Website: home-depot
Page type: payment
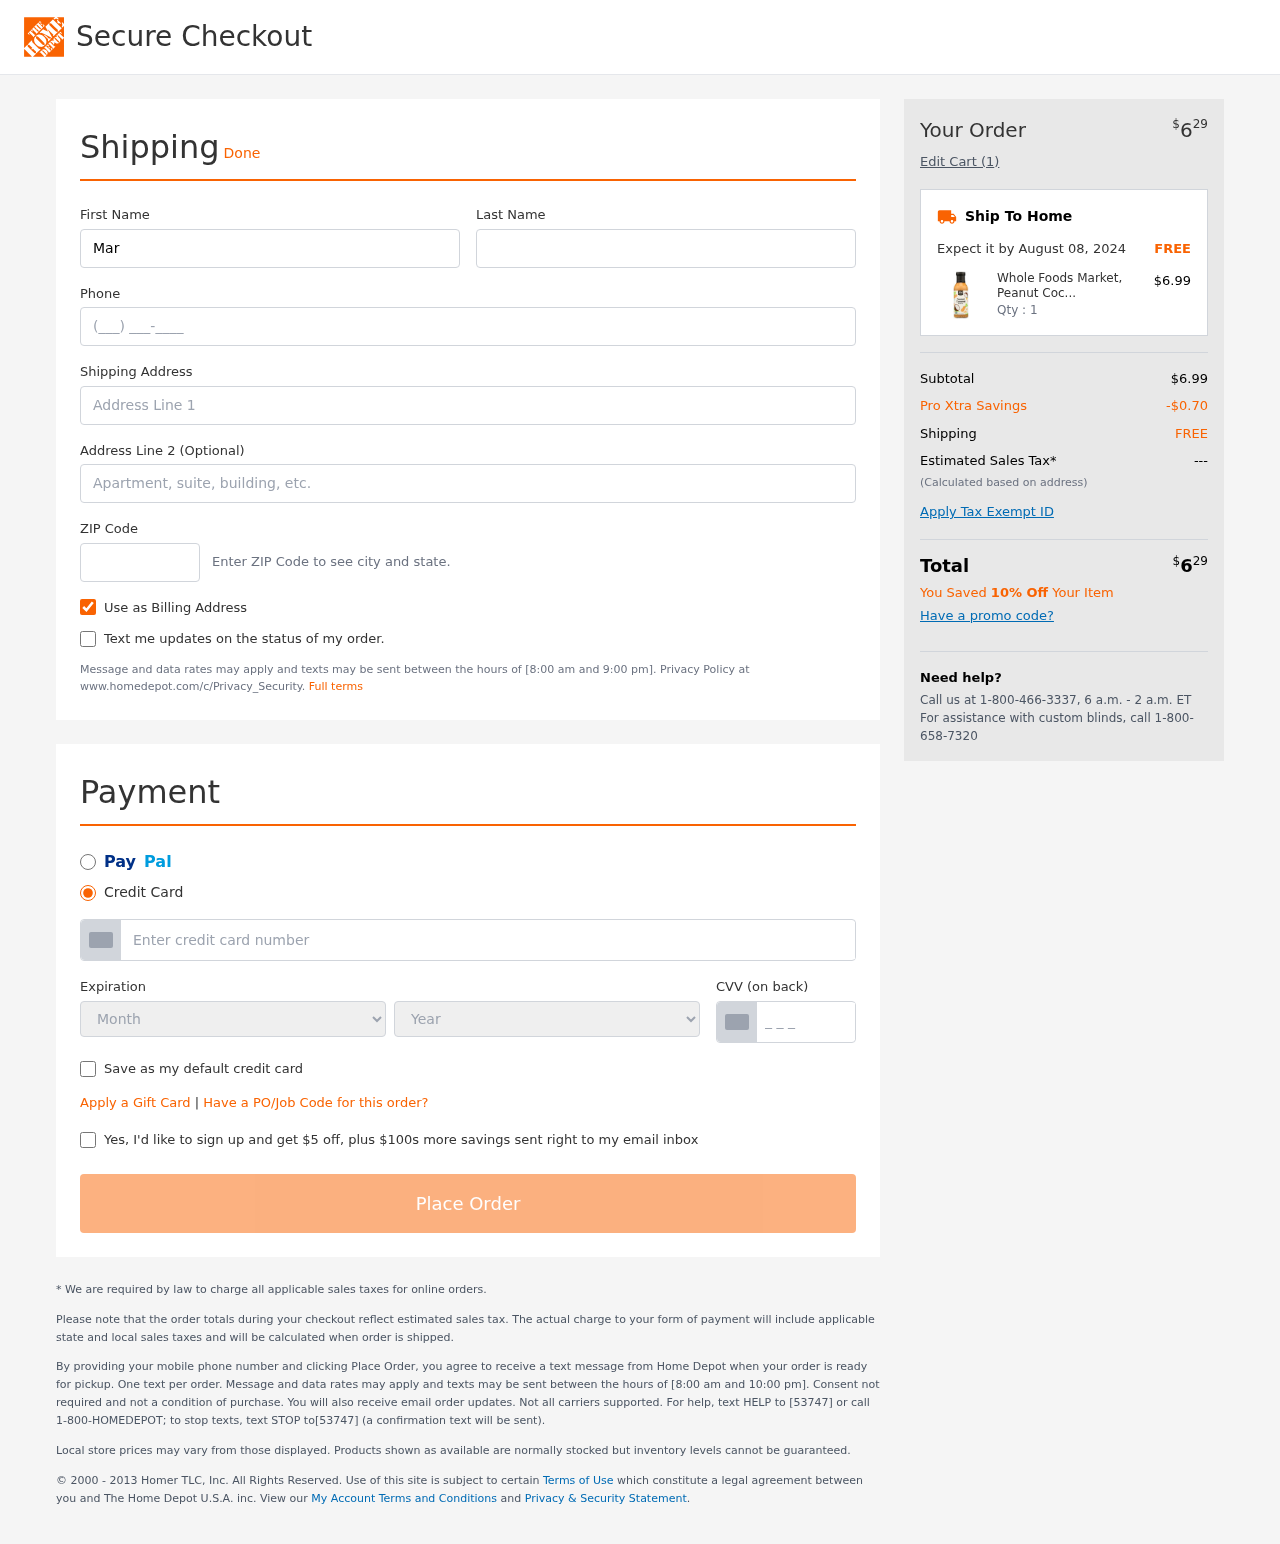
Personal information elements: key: PII_CARD_CVV
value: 590
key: PII_CARD_EXPIRY_MONTH
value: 06
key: PII_CARD_EXPIRY_YEAR
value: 29
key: PII_CARD_NUMBER
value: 2720 9238 9428 7786
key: PII_FIRSTNAME
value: Mark
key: PII_LASTNAME
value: Sullivan
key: PII_PHONE
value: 7872154516
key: PII_POSTCODE
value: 95427
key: PII_STREET
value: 839 Reese Cliffs
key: PII_STREET2
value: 646 James Stream
Product elements: key: PRODUCT1_NAME
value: Whole Foods Market, Peanut Coconut Sauce, 13.5 Ounce
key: PRODUCT1_PRICE
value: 6.99
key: PRODUCT1_QUANTITY
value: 1
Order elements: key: ORDER_TOTAL
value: $629
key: ORDER_NUM_ITEMS
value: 1
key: ORDER_DELIVERY_DATE
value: August 08, 2024
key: ORDER_SUBTOTAL
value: $6.99
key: ORDER_DISCOUNT
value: -$0.70
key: ORDER_SHIPPING_COST
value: FREE